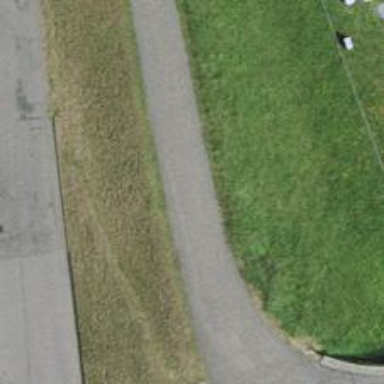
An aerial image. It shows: Cycleway with asphalt surface and embankment.